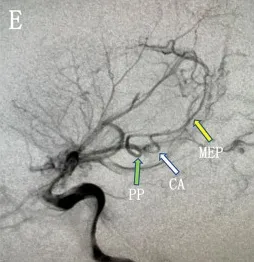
DSA of the left internal carotid artery (ICA). Showed that there was no retrograde filling of the aneurysm by collaterals and that the ipsilateral capsulothalamic artery had been retained.
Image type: radiology (mri)